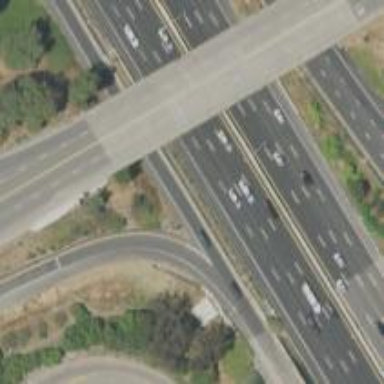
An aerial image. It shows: Motorway link.